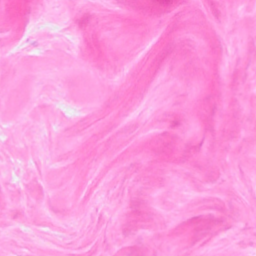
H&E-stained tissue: Breast